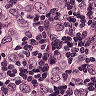
Metastatic tissue present: yes